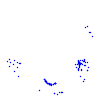
Particle: proton